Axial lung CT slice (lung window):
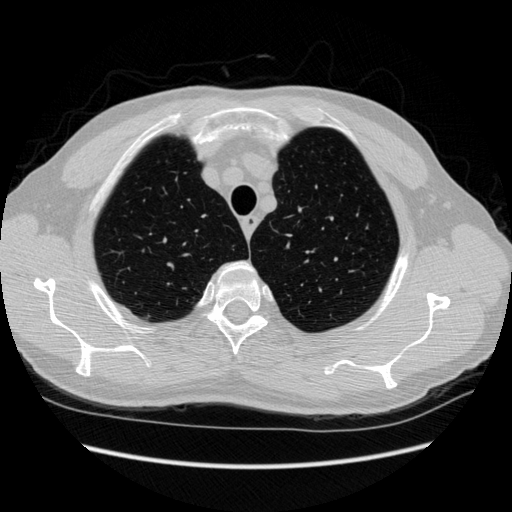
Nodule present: no